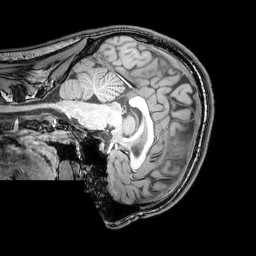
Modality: T1w
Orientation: sagittal
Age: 23
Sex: male
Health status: healthy
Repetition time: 0.081 s
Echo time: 0.037 s